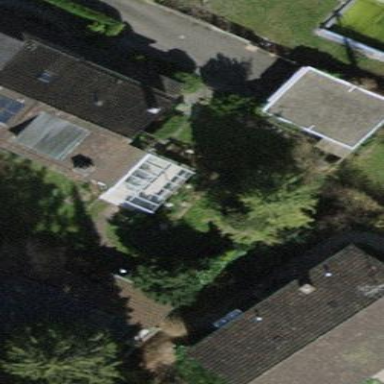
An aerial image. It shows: Semidetached house with tiled roof.